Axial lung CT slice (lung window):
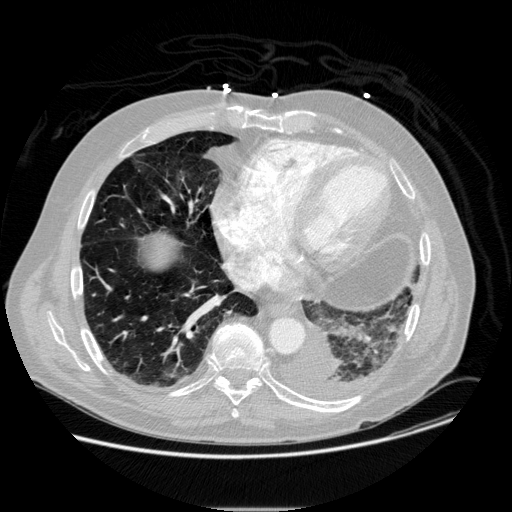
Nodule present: no